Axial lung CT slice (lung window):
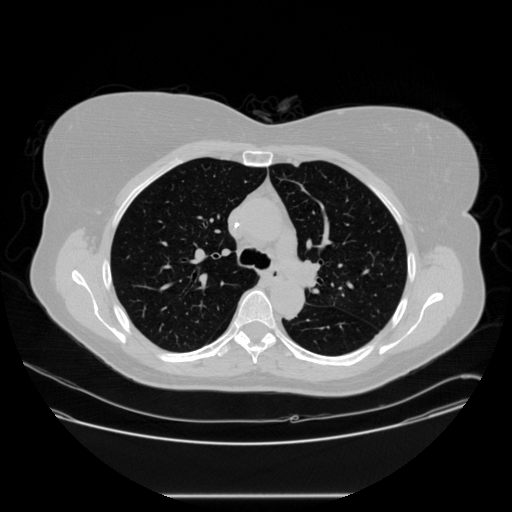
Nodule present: no